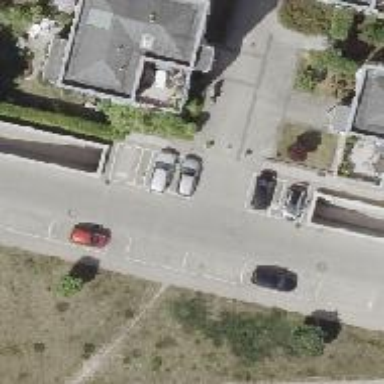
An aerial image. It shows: Driveway tunnel.